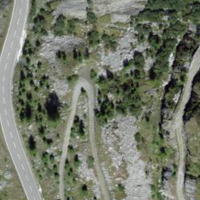
EUNIS habitat code: 31
Species observed at this site:
Chamaenerion dodonaei